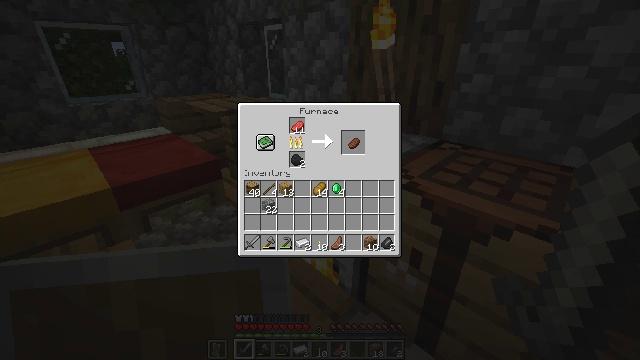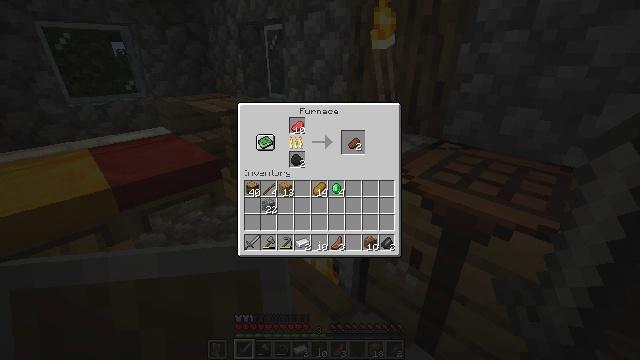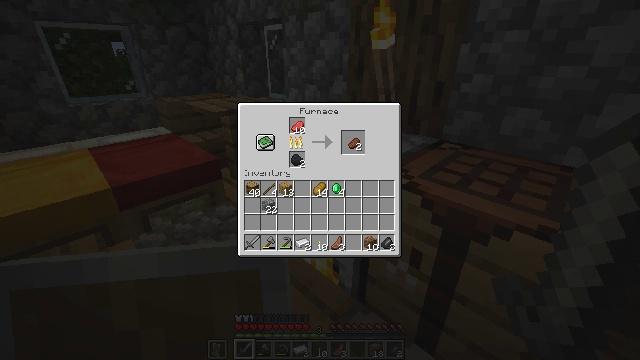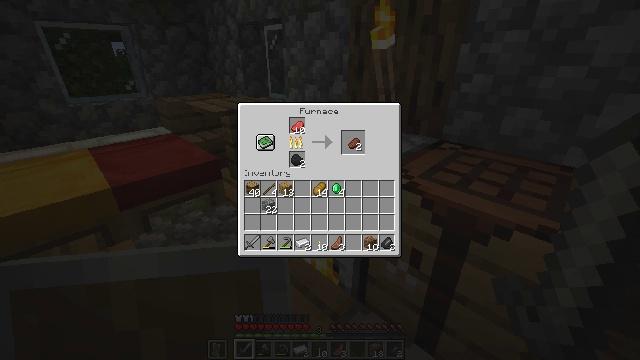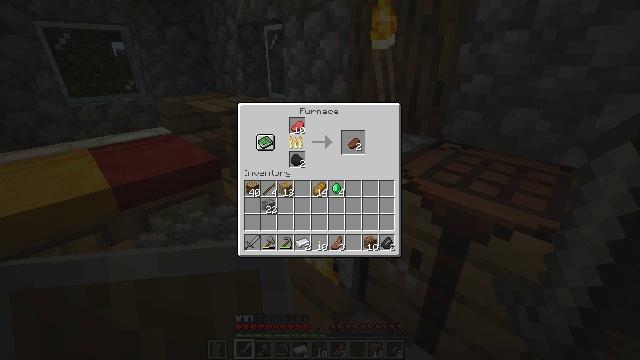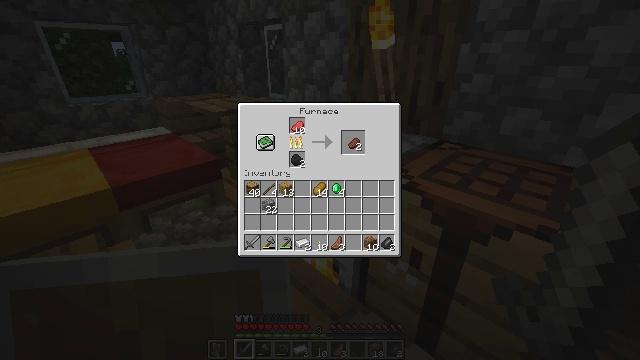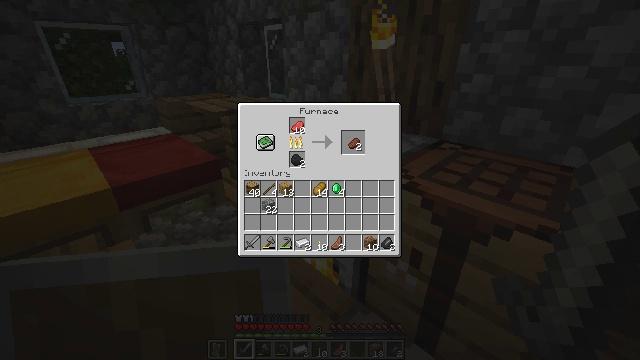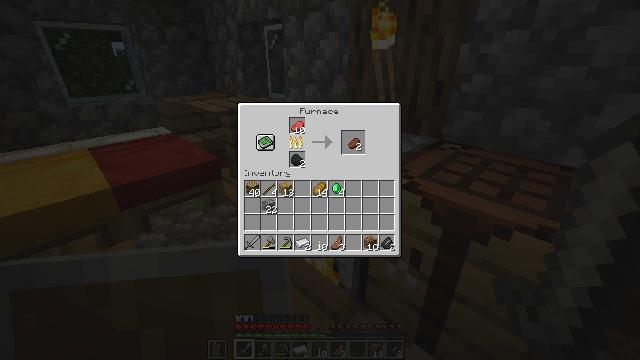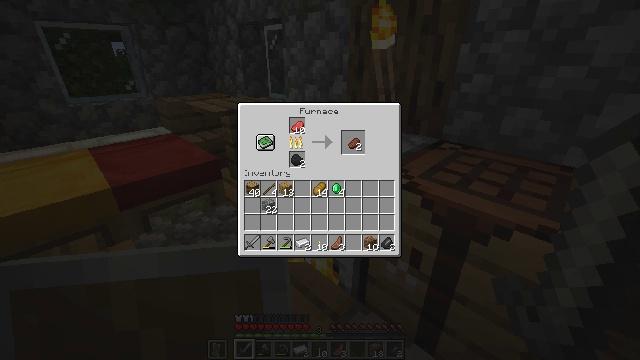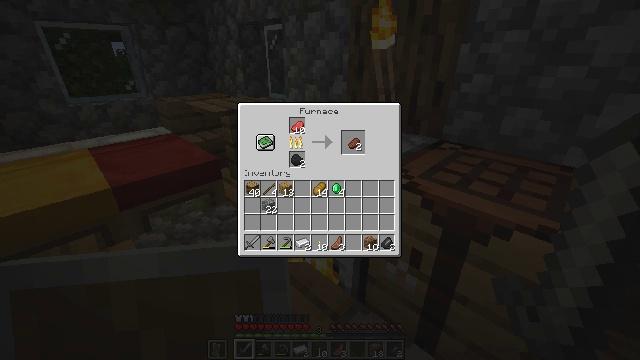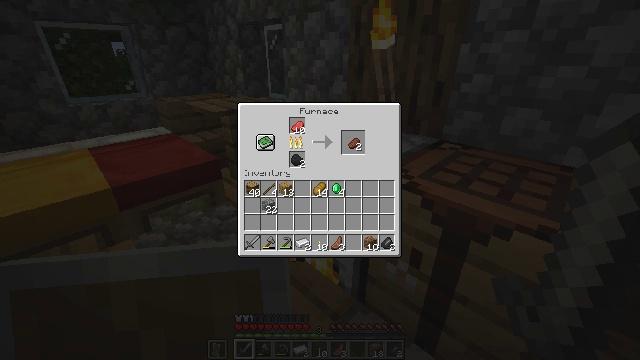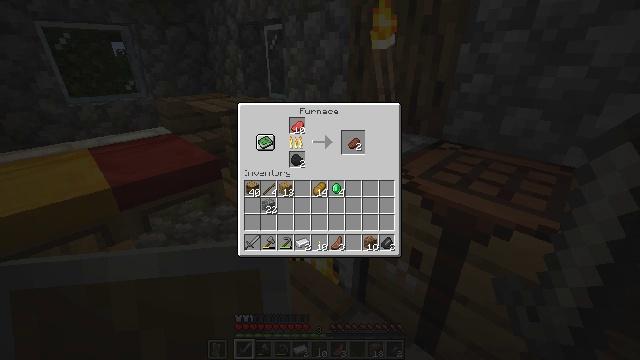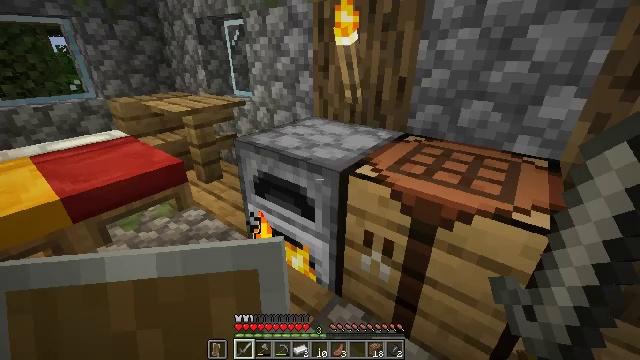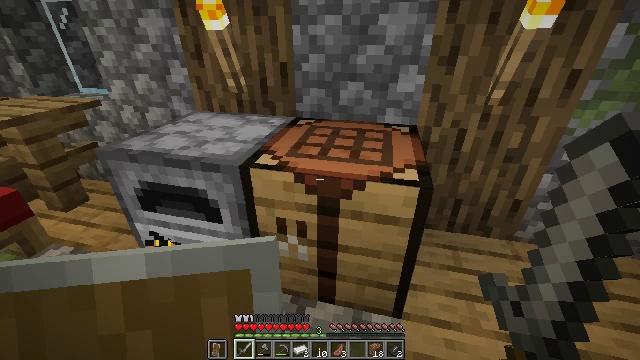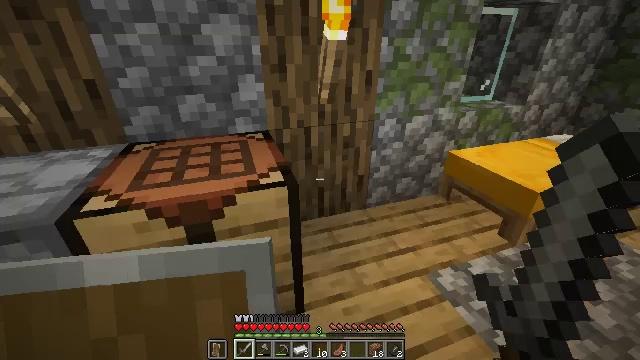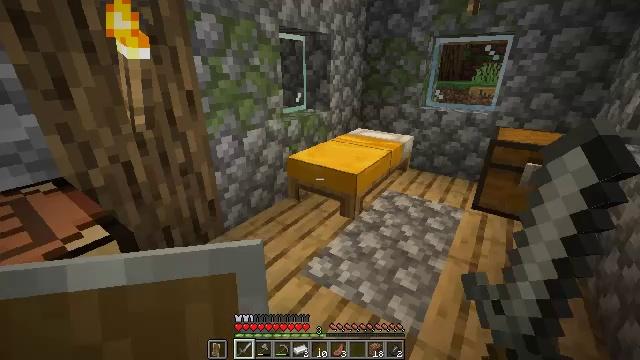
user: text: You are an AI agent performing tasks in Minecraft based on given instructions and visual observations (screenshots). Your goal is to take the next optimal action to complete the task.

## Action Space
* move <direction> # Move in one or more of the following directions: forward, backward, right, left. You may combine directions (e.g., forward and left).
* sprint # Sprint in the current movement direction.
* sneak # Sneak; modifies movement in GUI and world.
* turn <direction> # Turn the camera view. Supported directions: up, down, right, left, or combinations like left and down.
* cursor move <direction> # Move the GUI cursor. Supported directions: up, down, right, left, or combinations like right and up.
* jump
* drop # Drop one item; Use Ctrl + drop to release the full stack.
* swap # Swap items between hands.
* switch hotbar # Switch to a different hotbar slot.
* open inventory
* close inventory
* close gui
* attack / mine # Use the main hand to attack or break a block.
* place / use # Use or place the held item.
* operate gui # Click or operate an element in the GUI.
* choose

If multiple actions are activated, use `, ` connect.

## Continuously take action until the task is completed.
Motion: motion action
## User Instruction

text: Craft a fletching table.
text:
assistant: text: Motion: no_op
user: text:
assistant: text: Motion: no_op
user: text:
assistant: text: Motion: no_op
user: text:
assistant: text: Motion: no_op
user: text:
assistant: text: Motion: no_op
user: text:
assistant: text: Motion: no_op
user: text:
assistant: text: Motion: no_op
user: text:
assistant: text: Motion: no_op
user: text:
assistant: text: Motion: no_op
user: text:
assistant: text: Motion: no_op
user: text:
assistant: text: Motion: no_op
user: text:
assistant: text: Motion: turn right
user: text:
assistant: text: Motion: turn right and down
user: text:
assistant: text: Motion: turn right and up
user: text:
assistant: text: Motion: turn right and up
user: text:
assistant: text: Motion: turn right and up
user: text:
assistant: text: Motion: no_op
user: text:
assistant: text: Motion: no_op
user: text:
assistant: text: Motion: no_op
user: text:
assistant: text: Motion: no_op
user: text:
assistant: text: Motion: move forward
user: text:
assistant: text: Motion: move forward, turn right
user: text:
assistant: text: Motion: move forward, turn right
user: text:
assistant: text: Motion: move forward, turn right
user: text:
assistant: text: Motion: move forward
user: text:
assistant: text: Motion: move forward
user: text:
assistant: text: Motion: move forward
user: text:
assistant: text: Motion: turn left and up
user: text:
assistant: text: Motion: no_op
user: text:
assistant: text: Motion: turn left and down